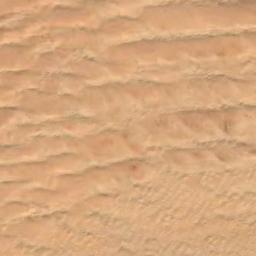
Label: desert